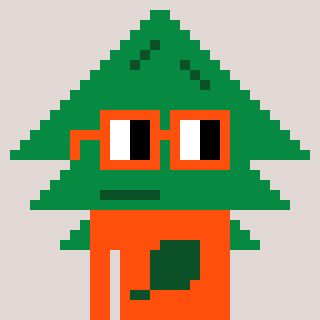
a pixel art character with square orange glasses, a fir-shaped head and a orange-colored body on a warm background